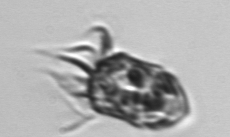
Label: Strombidium_inclinatum